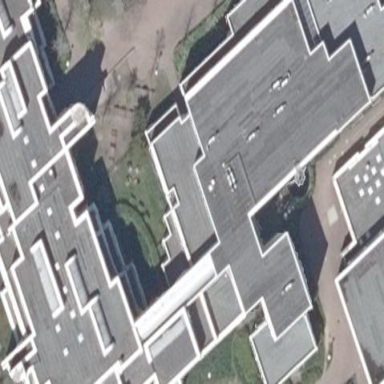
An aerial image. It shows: School building.